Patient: sex M, age 43
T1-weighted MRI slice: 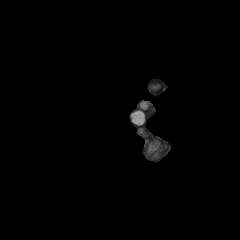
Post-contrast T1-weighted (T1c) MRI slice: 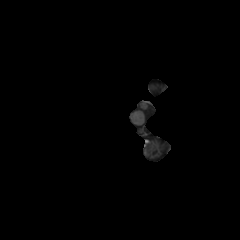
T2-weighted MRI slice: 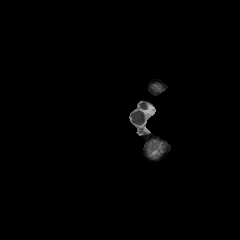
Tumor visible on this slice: no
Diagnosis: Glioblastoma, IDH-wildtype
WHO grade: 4